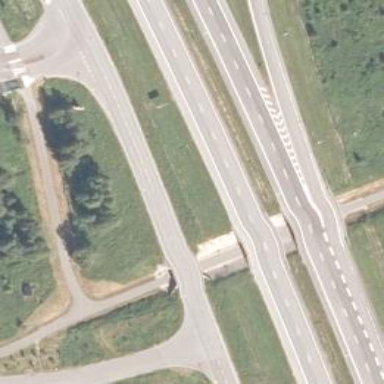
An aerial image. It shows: Asphalt motorway.